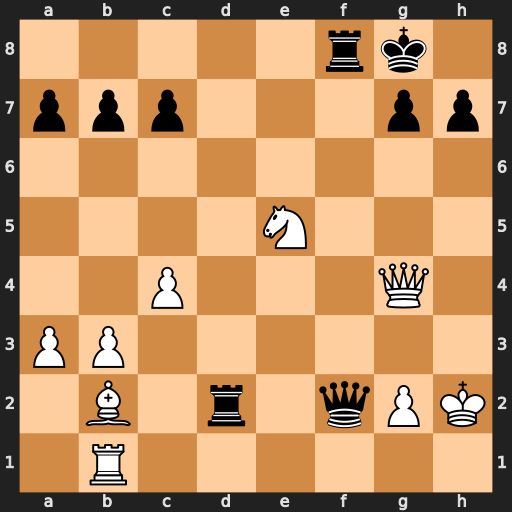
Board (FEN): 5rk1/ppp3pp/8/4N3/2P3Q1/PP6/1B1r1qPK/1R6
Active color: w
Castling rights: -
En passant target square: -
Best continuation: Nd3 Qf7 Rf1 Qe7 Bxg7